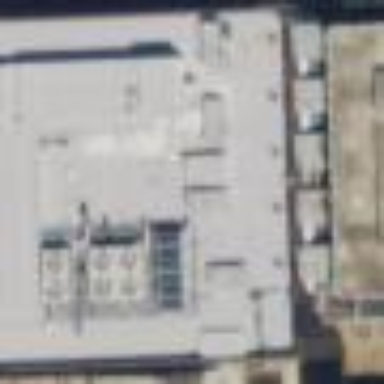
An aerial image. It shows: Central office building.